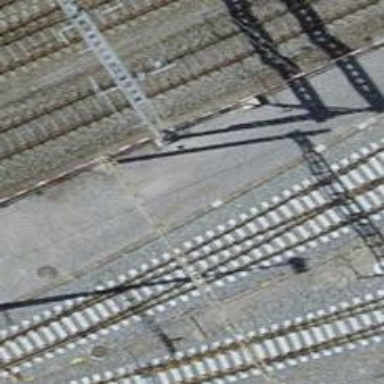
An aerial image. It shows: Yard with single rail track. The railway track is electrified with contact line for service purposes.